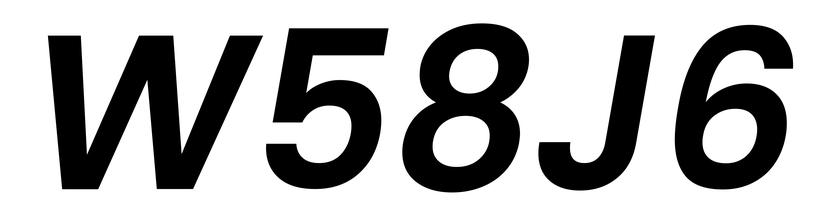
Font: Poppins-SemiBoldItalic